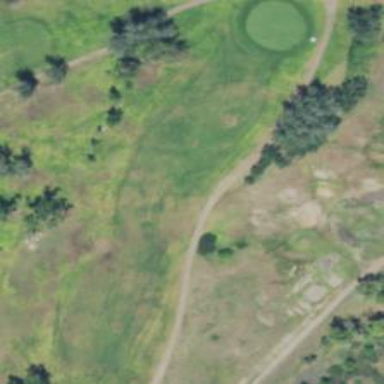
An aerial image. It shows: View of golf hole.